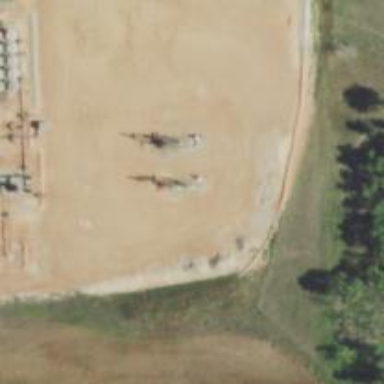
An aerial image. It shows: Petroleum well that is man-made.